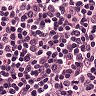
Metastatic tissue present: no